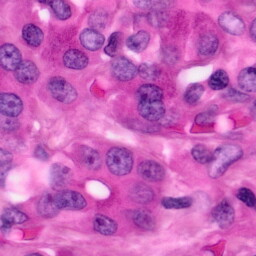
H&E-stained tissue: Pancreatic